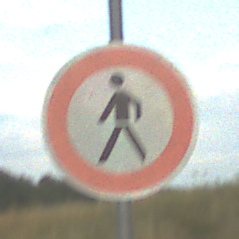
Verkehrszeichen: VerbotFussgaenger
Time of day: SunriseSunset
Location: Outdoor (RoadRail)
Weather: PartlyCloudy
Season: NotSpecified
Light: Natural